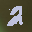
Label: 2